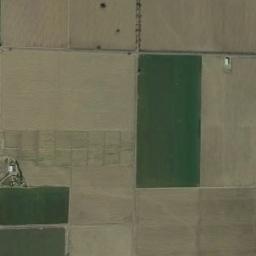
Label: rectangular_farmland